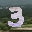
Label: 3